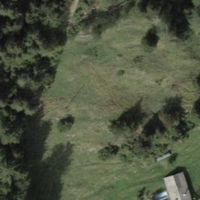
EUNIS habitat code: 26
Species observed at this site:
Campanula barbata